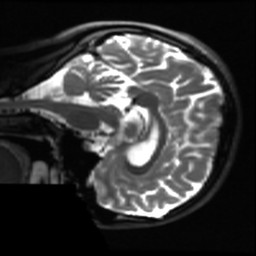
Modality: T2w
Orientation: sagittal
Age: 23
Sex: female
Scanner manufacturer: ge
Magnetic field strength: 3 T
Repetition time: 8.947 s
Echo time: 0.09798 s